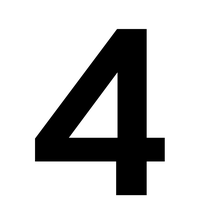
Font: InstrumentSans_SemiBold